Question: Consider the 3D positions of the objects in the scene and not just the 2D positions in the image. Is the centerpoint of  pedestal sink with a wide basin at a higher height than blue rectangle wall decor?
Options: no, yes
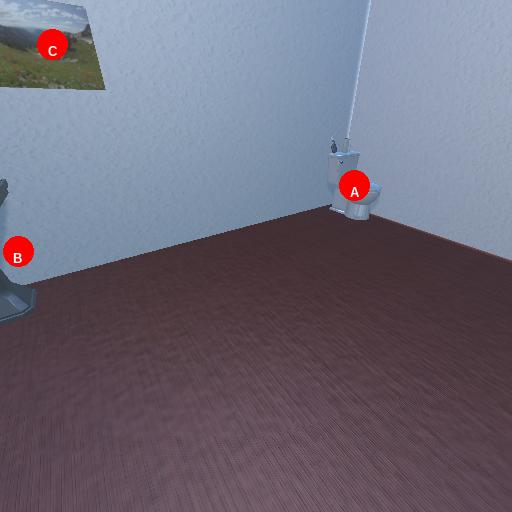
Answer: no